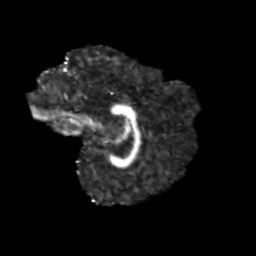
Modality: FA
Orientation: sagittal
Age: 12
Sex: female
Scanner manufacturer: siemens
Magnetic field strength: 3 T
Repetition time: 3.8 s
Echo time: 0.07 s